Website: crate-barrel
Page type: receipt
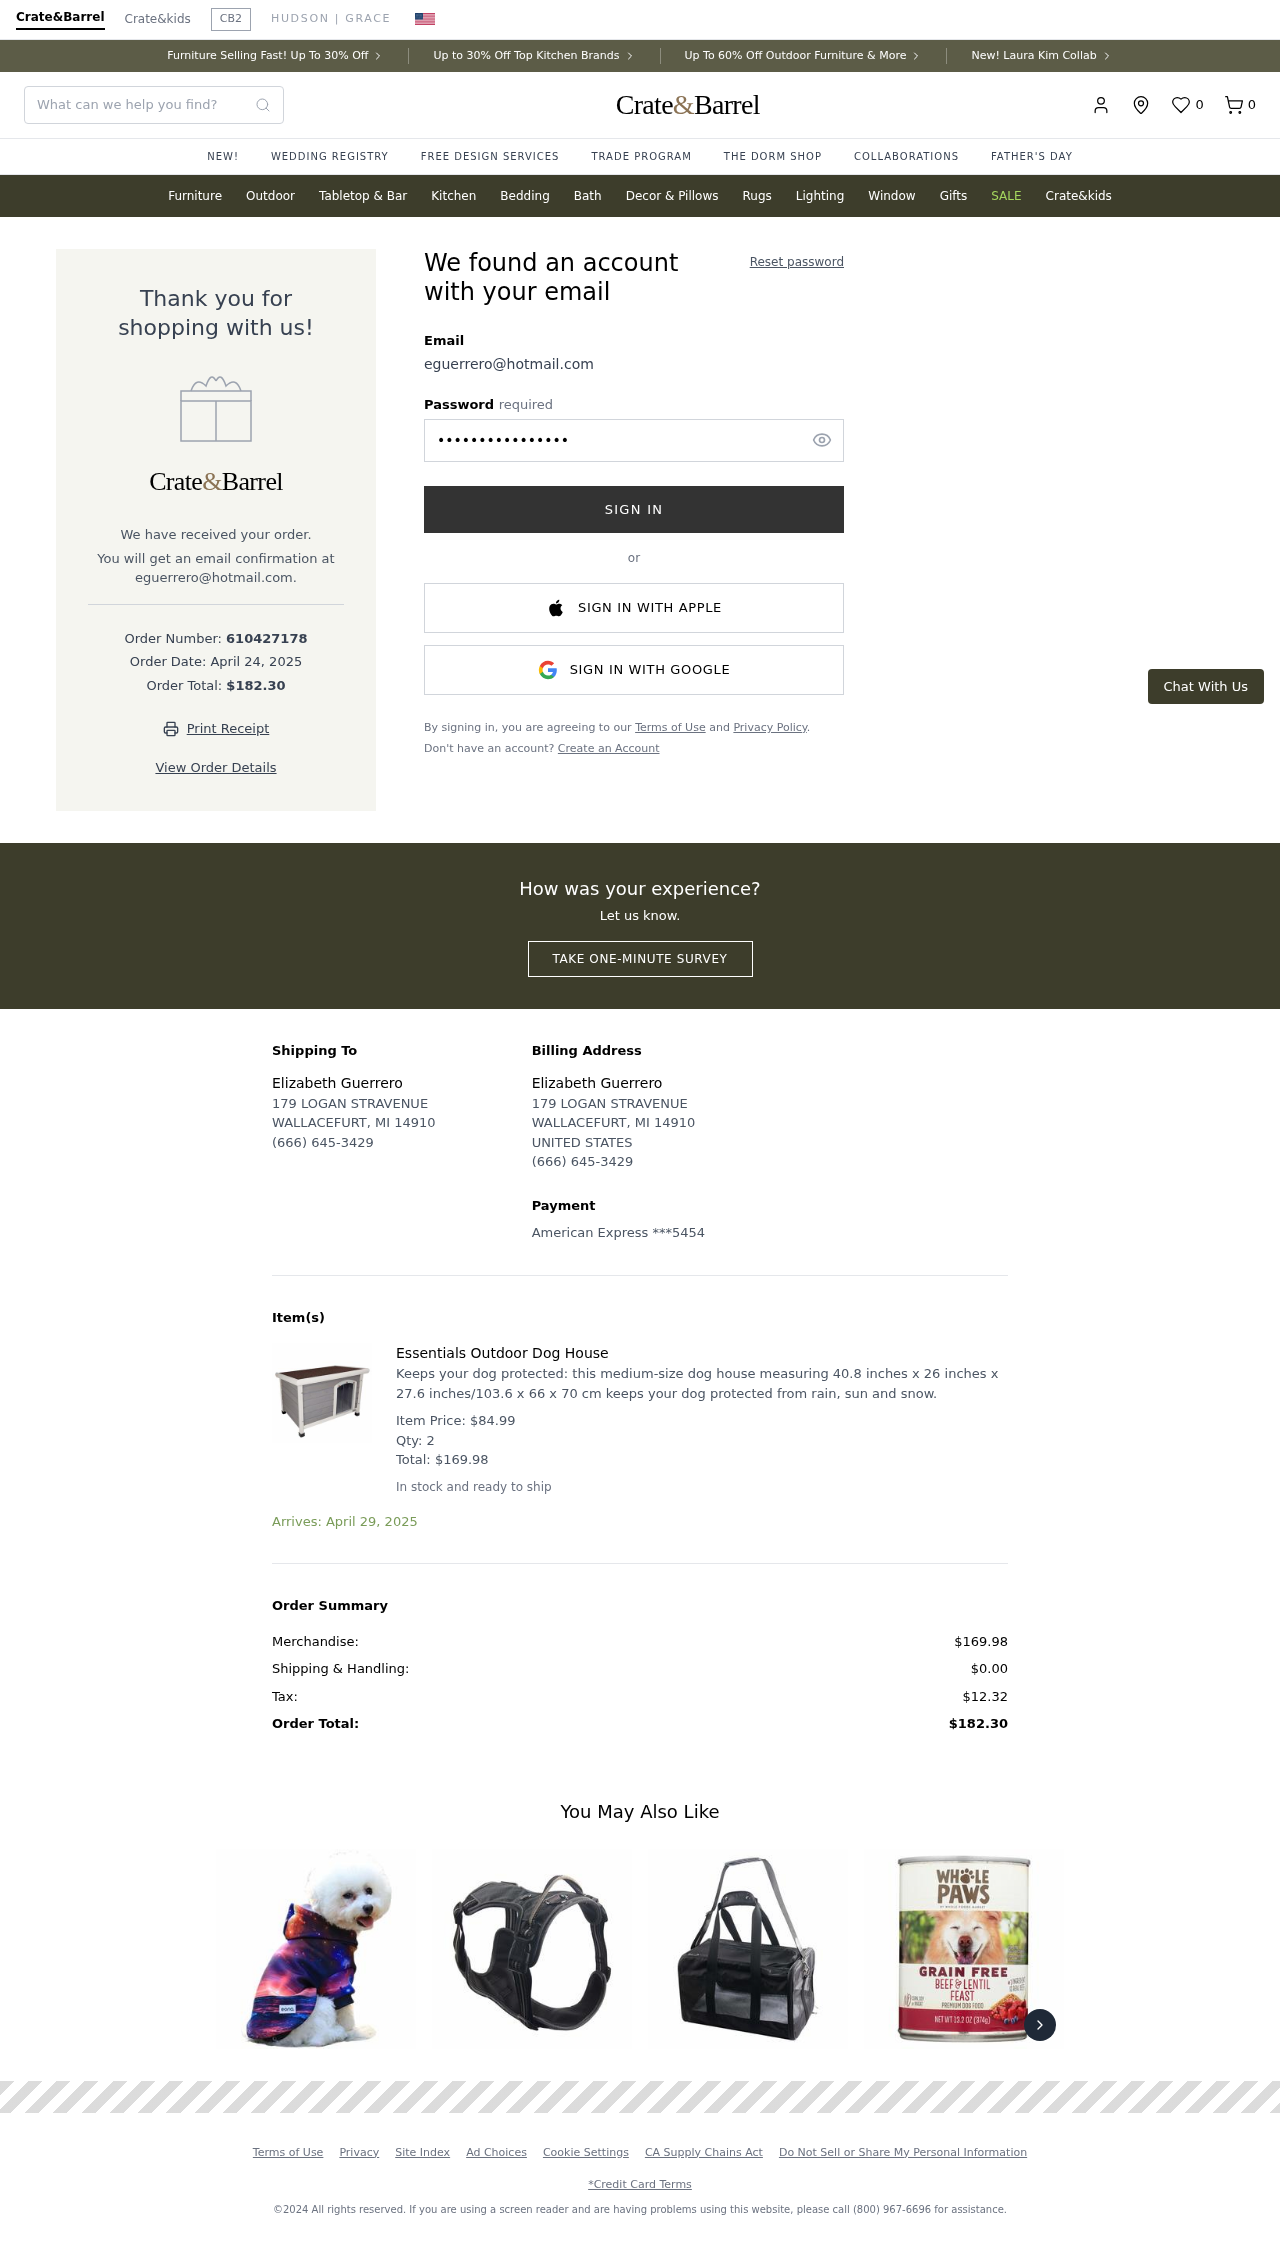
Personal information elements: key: PII_CARD_LAST4
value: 5454
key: PII_CARD_TYPE
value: American Express
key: PII_COUNTRY
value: UNITED STATES
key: PII_EMAIL
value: eguerrero@hotmail.com
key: PII_FULLNAME
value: Elizabeth Guerrero
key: PII_STREET
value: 179 LOGAN STRAVENUE
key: PII_EMAIL2
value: eguerrero@hotmail.com
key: PII_CITY_STATE_ZIP
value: WALLACEFURT, MI 14910
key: PII_PHONE
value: (666) 645-3429
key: PII_FULLNAME2
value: Elizabeth Guerrero
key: PII_STREET2
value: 179 LOGAN STRAVENUE
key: PII_POSTCODE
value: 14910
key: PII_STATE_ABBR
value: MI
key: PII_POSTCODE_FULL
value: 14910
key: PII_LOCATION19_POSTCODE_EXT
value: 1491
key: PII_POSTCODE_NUMERIC
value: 14910
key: PII_LOCATION19_POSTCODE_EXT_NUMERIC
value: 1491
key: PII_PHONE2
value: (666) 645-3429
Product elements: key: PRODUCT1_DESC
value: Keeps your dog protected: this medium-size dog house measuring 40.8 inches x 26 inches x 27.6 inches/103.6 x 66 x 70 cm keeps your dog protected from rain, sun and snow.
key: PRODUCT1_NAME
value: Essentials Outdoor Dog House
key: PRODUCT1_PRICE
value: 84.99
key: PRODUCT1_QUANTITY
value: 2
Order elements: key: ORDER_NUM_ITEMS
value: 0
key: ORDER_ID
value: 610427178
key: ORDER_DATE
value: April 24, 2025
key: ORDER_TOTAL
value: $182.30
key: ORDER_ITEM_TOTAL
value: $169.98
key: ORDER_DELIVERY_DATE
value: Arrives: April 29, 2025
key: ORDER_SUBTOTAL
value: $169.98
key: ORDER_SHIPPING_COST
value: $0.00
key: ORDER_TAX
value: $12.32
Search elements: key: HEADER_SEARCH
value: What can we help you find?
Other elements: key: FAVORITES_COUNT
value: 0